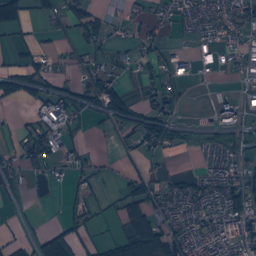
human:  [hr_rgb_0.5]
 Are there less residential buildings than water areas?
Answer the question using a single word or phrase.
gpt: no

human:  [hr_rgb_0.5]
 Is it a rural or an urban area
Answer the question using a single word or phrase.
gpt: urban

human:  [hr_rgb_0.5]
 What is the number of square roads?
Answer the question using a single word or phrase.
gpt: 0

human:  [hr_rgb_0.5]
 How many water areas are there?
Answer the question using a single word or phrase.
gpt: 30

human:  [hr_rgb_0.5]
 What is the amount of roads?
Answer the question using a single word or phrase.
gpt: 630

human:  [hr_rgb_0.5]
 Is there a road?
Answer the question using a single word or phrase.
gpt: yes

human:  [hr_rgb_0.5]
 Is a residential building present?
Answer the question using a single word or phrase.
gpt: yes

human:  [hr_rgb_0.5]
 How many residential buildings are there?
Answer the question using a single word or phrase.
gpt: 3229

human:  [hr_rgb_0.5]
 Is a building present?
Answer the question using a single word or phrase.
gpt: yes

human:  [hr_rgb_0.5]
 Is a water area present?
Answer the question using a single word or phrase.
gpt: yes

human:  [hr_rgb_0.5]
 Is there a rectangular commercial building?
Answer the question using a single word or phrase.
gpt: yes

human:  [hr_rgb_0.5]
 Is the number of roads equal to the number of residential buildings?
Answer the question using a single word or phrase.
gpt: no

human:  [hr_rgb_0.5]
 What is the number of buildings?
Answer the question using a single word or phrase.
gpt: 3338

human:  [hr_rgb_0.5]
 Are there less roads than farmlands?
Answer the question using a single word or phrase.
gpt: no

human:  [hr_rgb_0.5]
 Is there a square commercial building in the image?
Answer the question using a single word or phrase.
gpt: no

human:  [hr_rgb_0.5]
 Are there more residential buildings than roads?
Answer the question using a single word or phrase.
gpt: yes

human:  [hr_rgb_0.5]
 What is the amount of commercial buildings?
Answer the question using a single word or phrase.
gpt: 42

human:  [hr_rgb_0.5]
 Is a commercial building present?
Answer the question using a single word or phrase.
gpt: yes

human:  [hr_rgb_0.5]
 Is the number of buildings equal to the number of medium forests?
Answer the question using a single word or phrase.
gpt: no

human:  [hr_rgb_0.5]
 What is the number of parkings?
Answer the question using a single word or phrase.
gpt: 11

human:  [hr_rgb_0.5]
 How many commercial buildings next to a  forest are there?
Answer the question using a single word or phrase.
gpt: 42

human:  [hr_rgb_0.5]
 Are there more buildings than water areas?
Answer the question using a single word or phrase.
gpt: yes

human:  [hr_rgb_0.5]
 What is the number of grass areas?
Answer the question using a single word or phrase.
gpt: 263

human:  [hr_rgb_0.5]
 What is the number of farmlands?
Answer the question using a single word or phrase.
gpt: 67

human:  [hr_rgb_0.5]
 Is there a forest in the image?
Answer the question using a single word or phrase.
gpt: yes

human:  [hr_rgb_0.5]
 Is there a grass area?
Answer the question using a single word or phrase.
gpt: yes

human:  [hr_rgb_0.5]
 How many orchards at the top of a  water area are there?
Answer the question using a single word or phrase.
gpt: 13

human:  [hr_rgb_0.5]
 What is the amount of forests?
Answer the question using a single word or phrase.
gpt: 128

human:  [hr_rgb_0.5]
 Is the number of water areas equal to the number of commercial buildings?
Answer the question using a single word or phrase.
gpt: no

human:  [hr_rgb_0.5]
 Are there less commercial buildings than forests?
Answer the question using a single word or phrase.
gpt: yes

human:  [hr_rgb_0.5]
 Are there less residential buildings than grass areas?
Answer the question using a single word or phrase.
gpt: no

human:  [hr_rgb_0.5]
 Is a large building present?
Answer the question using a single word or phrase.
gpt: yes

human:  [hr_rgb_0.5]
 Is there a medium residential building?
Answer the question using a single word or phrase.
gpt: yes

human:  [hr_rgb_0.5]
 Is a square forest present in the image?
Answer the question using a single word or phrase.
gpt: no

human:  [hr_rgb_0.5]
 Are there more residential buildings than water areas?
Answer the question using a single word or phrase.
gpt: yes

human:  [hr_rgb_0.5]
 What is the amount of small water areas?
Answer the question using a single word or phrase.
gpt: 26

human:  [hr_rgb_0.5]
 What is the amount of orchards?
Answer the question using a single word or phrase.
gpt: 13

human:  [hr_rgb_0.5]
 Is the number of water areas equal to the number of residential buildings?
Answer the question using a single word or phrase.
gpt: no

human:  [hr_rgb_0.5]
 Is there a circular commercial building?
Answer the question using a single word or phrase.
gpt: no

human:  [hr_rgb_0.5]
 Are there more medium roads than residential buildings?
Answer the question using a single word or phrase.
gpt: no

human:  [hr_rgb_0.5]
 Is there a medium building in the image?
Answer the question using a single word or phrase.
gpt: yes

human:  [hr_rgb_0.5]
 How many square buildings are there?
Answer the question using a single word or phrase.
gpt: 7

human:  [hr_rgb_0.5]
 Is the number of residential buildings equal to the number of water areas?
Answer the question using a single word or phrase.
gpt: no

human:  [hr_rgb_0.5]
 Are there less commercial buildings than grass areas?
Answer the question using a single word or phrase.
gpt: yes

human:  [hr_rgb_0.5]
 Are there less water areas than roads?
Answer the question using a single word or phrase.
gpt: yes

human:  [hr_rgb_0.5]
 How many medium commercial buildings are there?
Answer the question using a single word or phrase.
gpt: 8

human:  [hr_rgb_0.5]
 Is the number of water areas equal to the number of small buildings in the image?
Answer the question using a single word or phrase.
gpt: no

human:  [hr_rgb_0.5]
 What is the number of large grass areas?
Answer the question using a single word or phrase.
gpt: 146

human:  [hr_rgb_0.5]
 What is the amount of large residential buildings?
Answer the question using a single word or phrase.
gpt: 6

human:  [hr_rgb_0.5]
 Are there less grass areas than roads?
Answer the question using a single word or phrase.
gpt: yes

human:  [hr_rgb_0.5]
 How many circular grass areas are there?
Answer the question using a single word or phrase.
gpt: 2

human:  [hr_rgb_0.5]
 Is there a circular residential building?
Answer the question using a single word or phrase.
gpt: yes

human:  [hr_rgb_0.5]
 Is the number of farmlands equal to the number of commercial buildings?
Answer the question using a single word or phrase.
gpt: no

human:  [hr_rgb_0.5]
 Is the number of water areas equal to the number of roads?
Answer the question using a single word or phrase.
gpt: no

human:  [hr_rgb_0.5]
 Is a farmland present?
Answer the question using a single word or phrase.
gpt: yes

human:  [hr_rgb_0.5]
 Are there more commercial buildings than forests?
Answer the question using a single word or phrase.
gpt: no

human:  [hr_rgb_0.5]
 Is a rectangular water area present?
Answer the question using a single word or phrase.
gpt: yes

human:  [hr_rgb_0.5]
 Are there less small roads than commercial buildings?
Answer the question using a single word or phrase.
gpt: no

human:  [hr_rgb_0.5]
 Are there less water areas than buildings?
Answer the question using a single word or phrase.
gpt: yes

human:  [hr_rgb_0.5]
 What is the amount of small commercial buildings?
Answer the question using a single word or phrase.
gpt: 34

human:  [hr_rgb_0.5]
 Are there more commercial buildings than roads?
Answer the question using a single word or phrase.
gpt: no

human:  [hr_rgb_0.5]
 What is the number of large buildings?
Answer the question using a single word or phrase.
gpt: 7

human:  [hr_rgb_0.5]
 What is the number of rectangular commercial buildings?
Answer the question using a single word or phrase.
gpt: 15

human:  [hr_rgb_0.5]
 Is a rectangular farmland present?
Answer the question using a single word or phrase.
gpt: yes